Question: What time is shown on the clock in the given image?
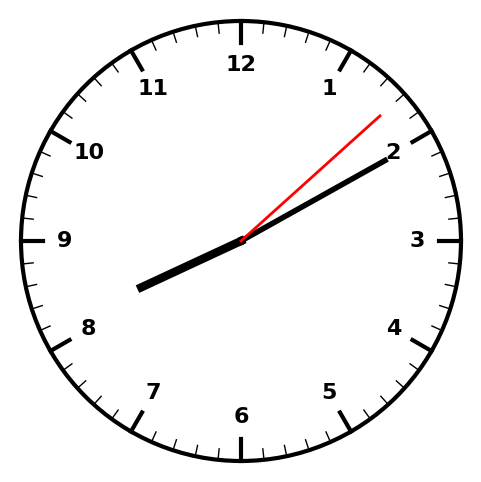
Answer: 08:10:08